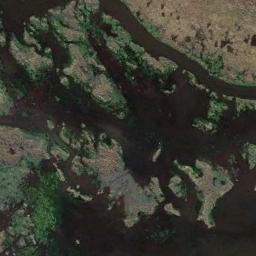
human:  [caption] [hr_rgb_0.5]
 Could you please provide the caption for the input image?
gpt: Many waters of different sizes and shapes are surrounded by wetlands .

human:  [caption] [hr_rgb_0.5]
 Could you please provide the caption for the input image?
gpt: In the river in a wetland there are brown trivial bare land with sparse green plants on the bare land .

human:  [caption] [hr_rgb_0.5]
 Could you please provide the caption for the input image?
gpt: The wetland consists of bare land, Green plants and water .

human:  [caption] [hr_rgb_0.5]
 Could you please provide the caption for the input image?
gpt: There is almost no vegetation on this wetland .

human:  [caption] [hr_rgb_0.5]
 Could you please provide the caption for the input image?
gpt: There are many water areas on the wetland .